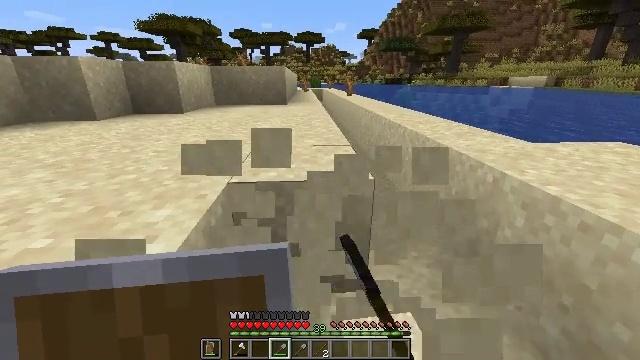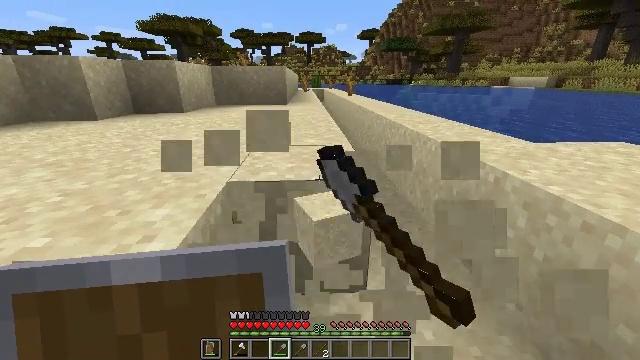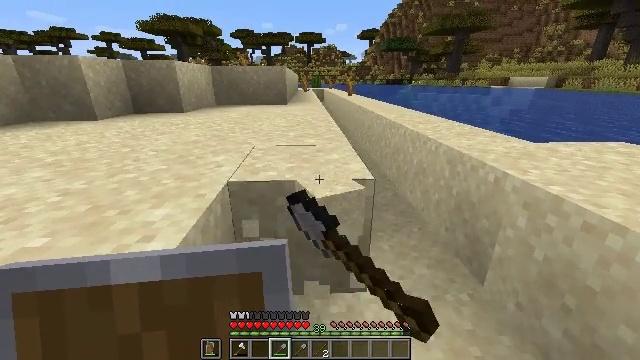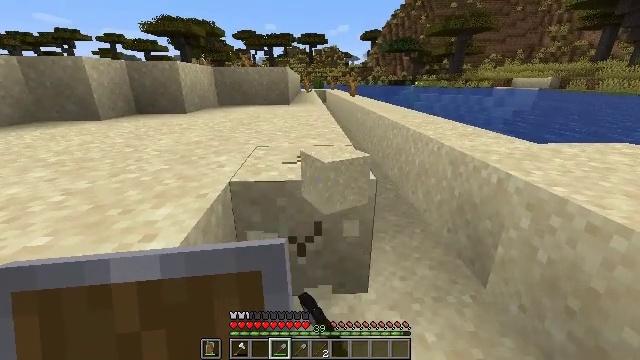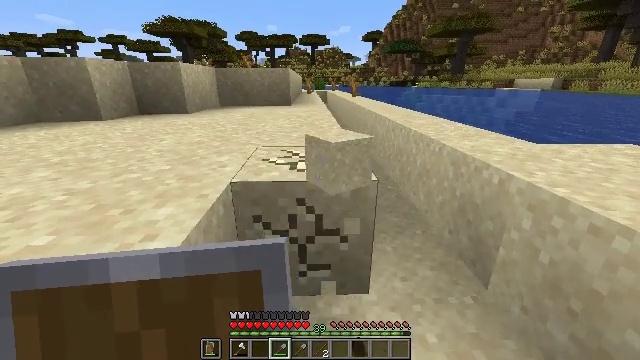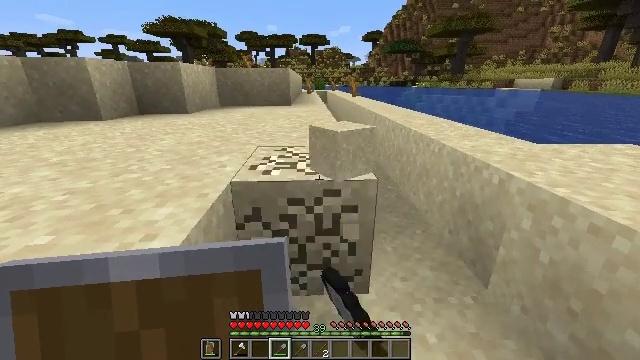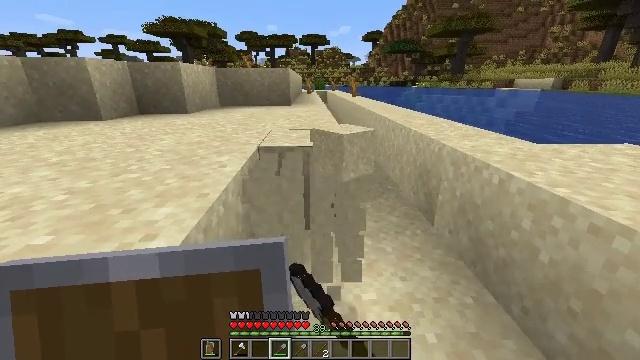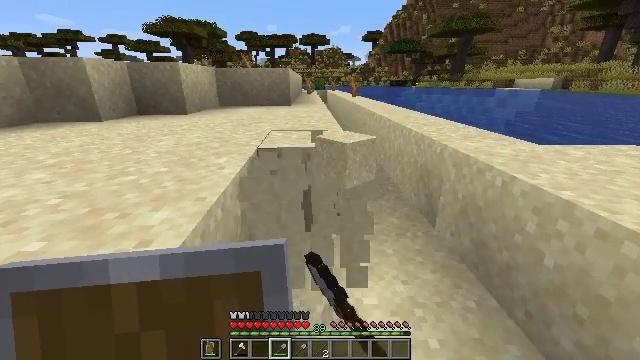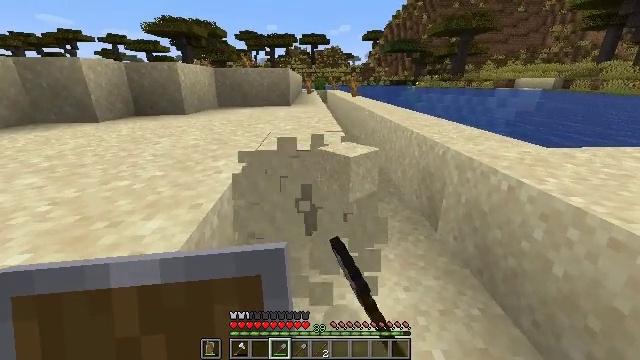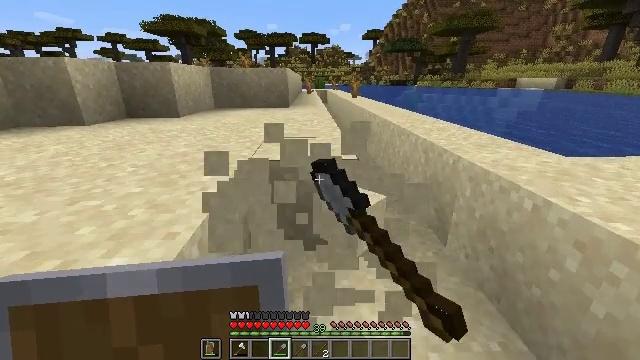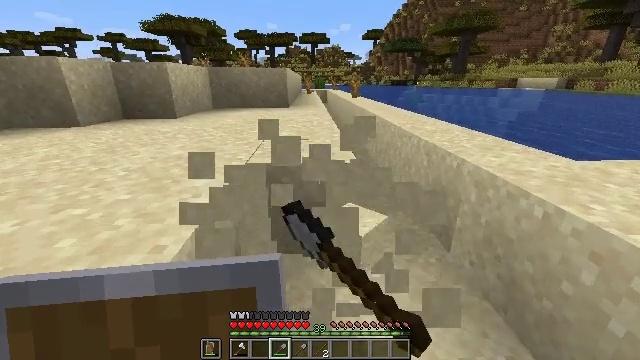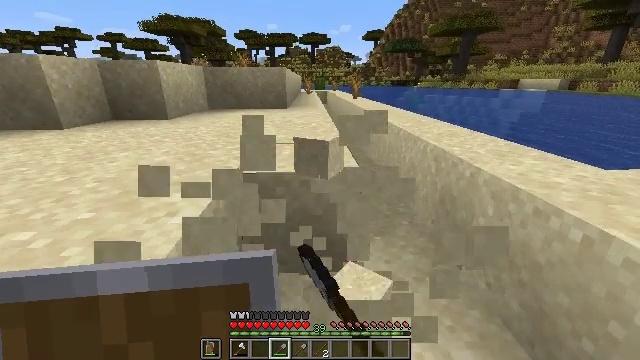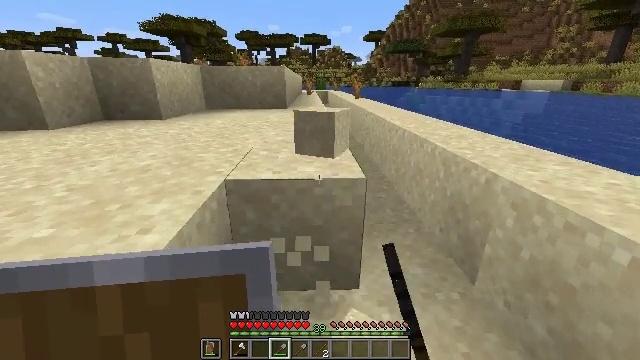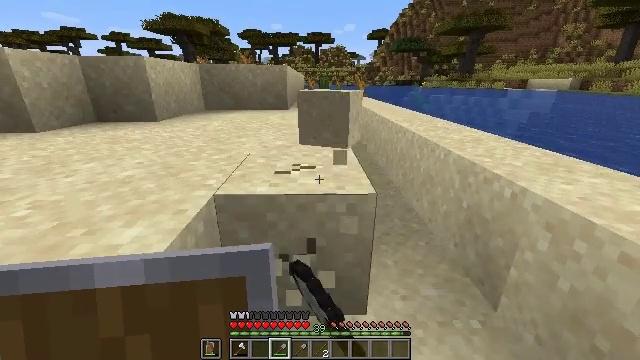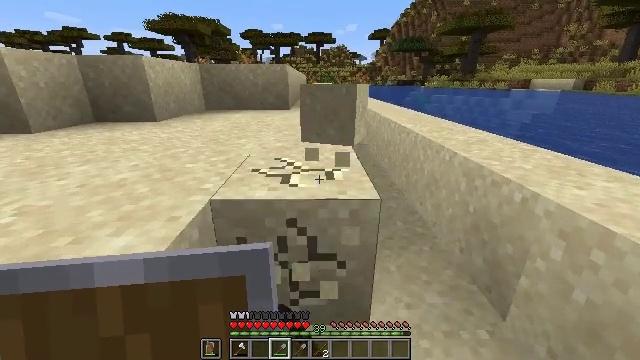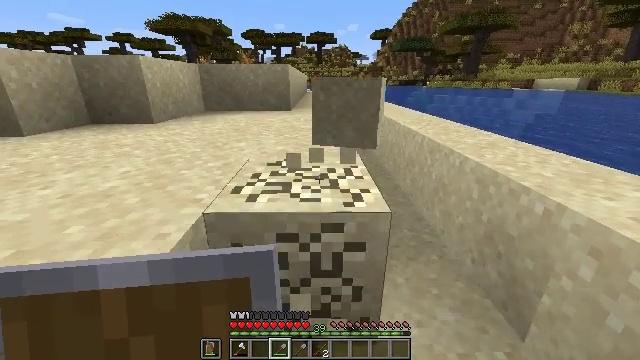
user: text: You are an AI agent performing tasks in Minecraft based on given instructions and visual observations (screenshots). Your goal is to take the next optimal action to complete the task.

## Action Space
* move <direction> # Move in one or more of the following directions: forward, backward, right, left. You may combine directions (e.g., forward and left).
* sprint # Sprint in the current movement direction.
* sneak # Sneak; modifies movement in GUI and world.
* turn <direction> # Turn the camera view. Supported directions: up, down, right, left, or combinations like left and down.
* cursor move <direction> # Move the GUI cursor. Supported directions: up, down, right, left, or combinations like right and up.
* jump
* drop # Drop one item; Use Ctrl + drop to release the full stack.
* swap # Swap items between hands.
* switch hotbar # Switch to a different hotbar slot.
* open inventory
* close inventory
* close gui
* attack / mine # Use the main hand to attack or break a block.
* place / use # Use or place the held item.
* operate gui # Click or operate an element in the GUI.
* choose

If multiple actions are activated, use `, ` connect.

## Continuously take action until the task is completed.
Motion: motion action
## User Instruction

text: Collect sand to make glass.
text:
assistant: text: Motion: attack / mine
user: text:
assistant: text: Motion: attack / mine
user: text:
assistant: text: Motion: attack / mine
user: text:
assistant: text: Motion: attack / mine
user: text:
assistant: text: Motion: attack / mine
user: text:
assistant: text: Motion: attack / mine
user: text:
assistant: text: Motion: move forward, attack / mine
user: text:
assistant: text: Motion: move forward, attack / mine
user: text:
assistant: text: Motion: move forward, attack / mine
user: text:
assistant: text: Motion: move forward, attack / mine
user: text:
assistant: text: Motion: move forward, attack / mine
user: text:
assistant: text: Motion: move forward, attack / mine
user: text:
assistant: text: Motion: move forward, attack / mine
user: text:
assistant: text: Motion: attack / mine
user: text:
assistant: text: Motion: attack / mine
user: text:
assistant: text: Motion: attack / mine
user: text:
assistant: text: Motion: attack / mine
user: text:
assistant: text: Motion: attack / mine
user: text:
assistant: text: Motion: attack / mine
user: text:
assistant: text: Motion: attack / mine
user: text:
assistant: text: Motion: move forward, attack / mine
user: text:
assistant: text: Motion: move forward, attack / mine
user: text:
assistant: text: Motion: move forward, attack / mine
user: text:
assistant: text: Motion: move forward, attack / mine
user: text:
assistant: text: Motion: move forward, attack / mine
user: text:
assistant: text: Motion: move forward, attack / mine
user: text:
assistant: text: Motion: move forward, attack / mine
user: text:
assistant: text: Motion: move forward, attack / mine
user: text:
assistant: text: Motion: move forward, attack / mine
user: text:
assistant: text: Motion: attack / mine